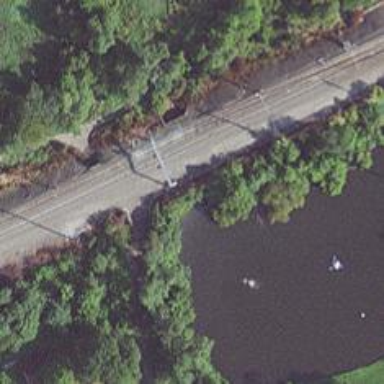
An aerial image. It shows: Railway track with contact line for electrification.